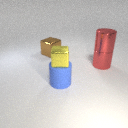
large blue rubber cylinder below small yellow metal cube